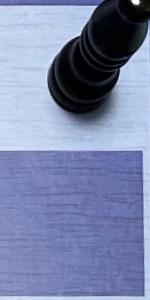
Label: Empty